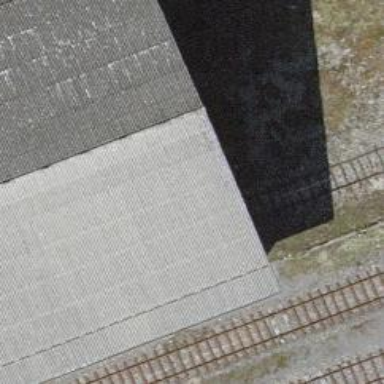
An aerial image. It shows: Rail yard with electrified contact lines for railway operations.